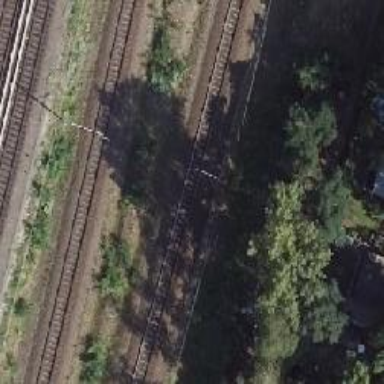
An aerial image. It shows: Railway milestone with catenary mast.